Field crop: tomato
Growth stage: 1
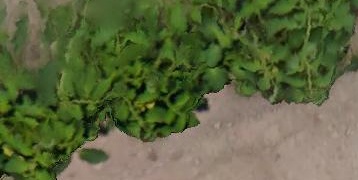
Species: tomato